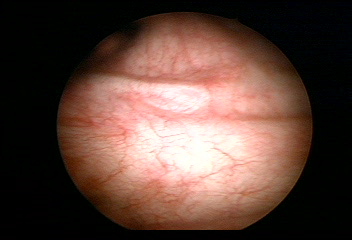
Modality: WLC
Class: Normal mucosa
Bladder cancer association: No